Question: This code runs fine on Windows, but not on my Macbook Air. Why? No Menu bar is visible; only the text area is visible in the output.

'''
import java.awt.*;
public class Notepad extends Frame {
public Notepad()
{
setTitle("Untitled-Notepad");
TextArea t1 = new TextArea(50,80);
MenuBar mb = new MenuBar();
Menu file = new Menu("File");
MenuItem n1 = new MenuItem("New");
file.add(n1);
mb.add(file);
setMenuBar(mb);
add(t1);
setSize(350,450);
setVisible(true);
setLayout(null);
}
public static void main(String[] args) {
Notepad n = new Notepad();
}
}
'''
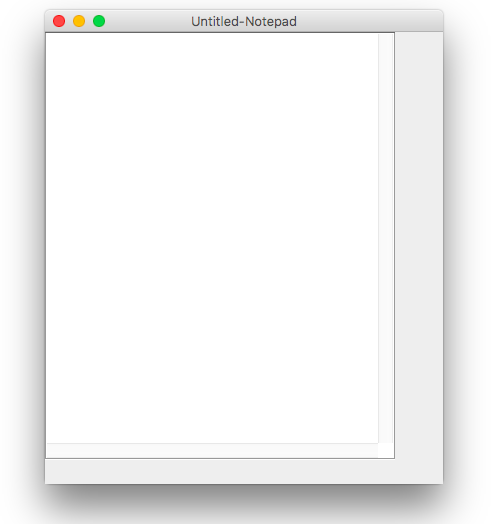
Answer: It appears in the "System Menu Bar".
<URL>
See, above the title bar, next to "NotePad".